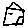
Label: house